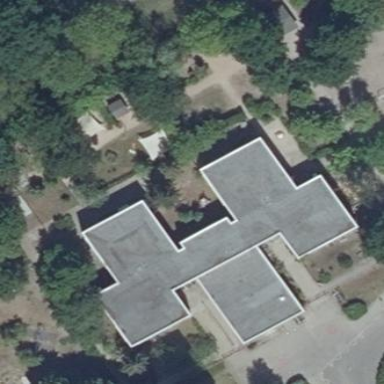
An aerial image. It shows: Kindergarten.